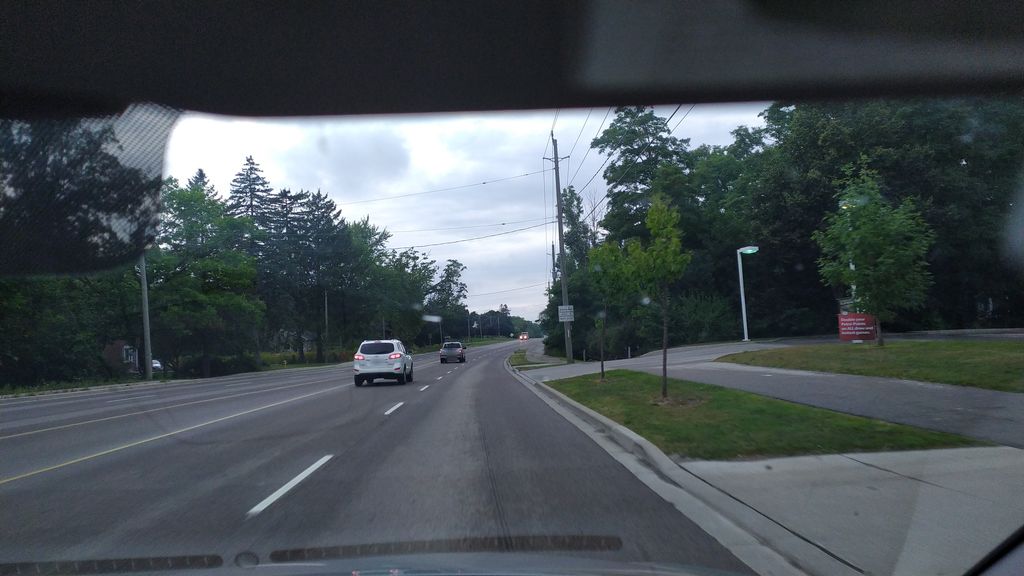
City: kitchener-waterloo